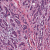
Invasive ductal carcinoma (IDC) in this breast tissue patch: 1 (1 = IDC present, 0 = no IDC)